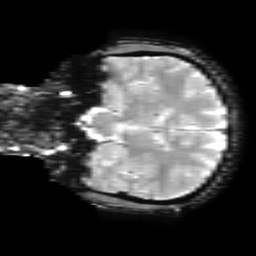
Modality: T2starw
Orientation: coronal
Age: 34
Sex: male
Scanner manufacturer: ge
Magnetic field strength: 3 T
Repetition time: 0.65 s
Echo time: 0.02 s